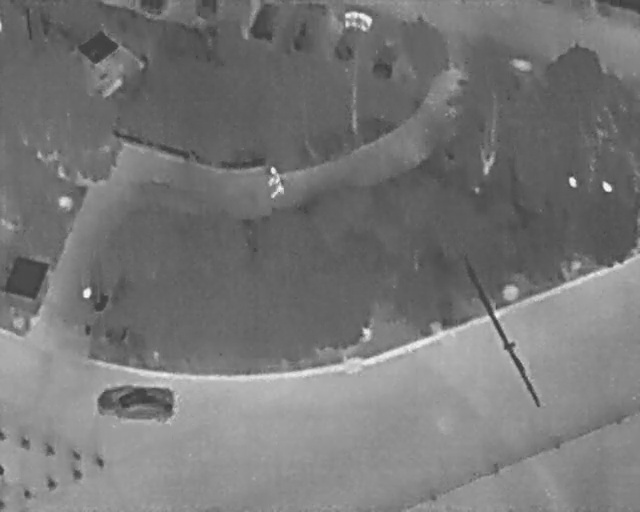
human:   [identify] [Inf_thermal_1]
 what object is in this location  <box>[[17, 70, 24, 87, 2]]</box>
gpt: <ref>1 large car at the bottom left</ref>

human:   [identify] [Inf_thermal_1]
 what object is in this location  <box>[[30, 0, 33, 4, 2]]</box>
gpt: <ref>1 small car at the top</ref>